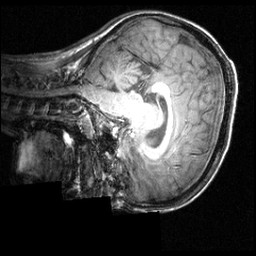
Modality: T1w
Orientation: sagittal
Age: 12
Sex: female
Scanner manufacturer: siemens
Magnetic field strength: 3.951 T
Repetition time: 1.5 s
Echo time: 0.00335 s